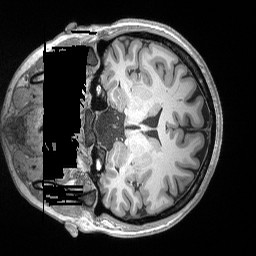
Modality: T1w
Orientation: coronal
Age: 26
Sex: female
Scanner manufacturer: siemens
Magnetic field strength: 3 T
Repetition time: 2.2 s
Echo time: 0.00169 s